Question: I am using to create a line chart for my webapps.
I have successfully passed the dataset to the compiled report (created in ) and can see the data correctly.
However, I want to do some customization on the margin.
1. The value shown on the line chart is trimming for the highest value as there is no margin.
2. The X-Axis label is coming after few empty space from Y-Axis 0 value. I want to remove that margin and start the X-Axis from very close to the meeting point of X & Y.
Please see the picture:

I am using customized class which is defined in my webspps. I am able to change the font size and rotation of the label but don't know how to adjust margin.
'''
public class LineChartCustomizer implements JRChartCustomizer {
@Override
public void customize(JFreeChart jFreeChart, JRChart jrChart) {
CategoryPlot plot = jFreeChart.getCategoryPlot();
DecimalFormat dfKey = new DecimalFormat("###,###");
StandardCategoryItemLabelGenerator labelGenerator = new StandardCategoryItemLabelGenerator("{2}", dfKey);
LineAndShapeRenderer renderer = new LineAndShapeRenderer();
renderer.setBaseItemLabelsVisible(true);
renderer.setBaseItemLabelGenerator(labelGenerator);
renderer.setBaseItemLabelFont(new java.awt.Font("SansSerif", java.awt.Font.PLAIN, 4));
renderer.setSeriesShape(0, ShapeUtilities.createDiamond(1F));
plot.setRenderer(renderer);
}
}
'''
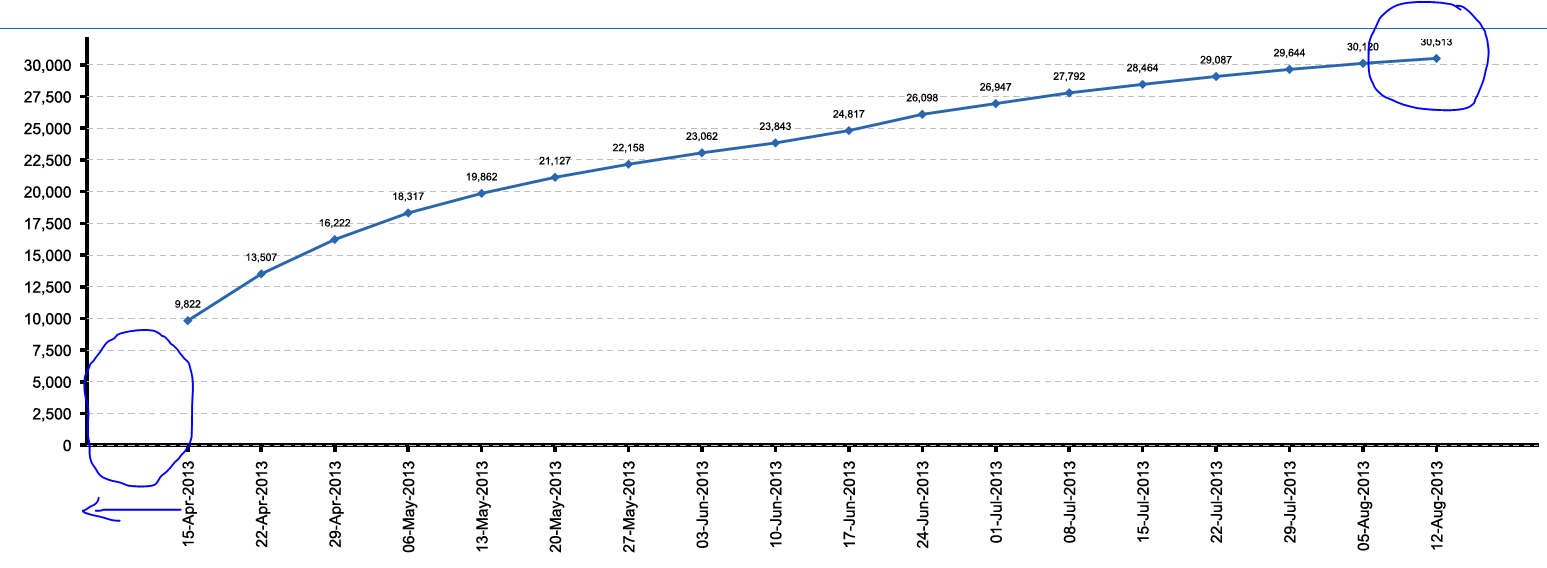
Answer: I think you're looking for <URL>'. Note that the margins are a percentage of the axis length and not pixel values.
'CategoryPlot''XYPlot''XYPlot''CategoryPlot'